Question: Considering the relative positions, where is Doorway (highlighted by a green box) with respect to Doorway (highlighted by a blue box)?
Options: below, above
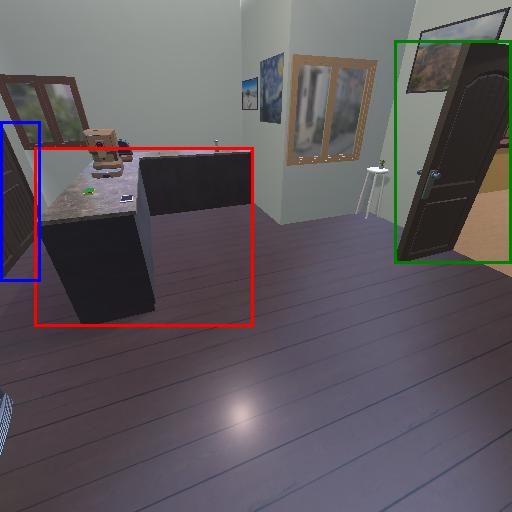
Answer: below